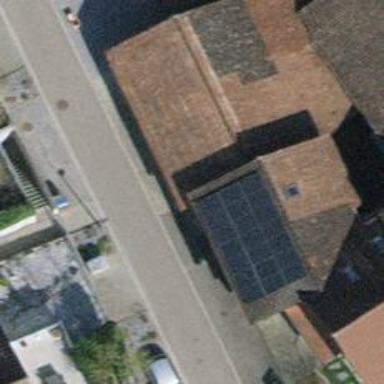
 consisting of solar photovoltaic panels."